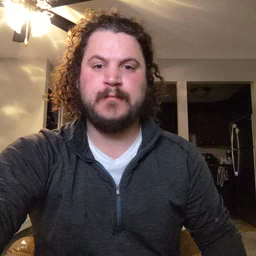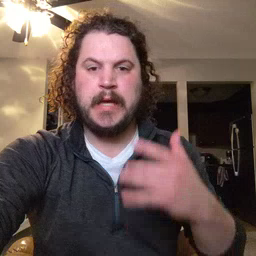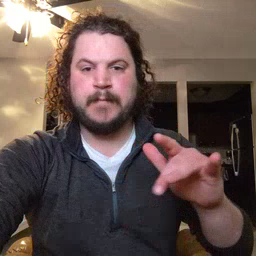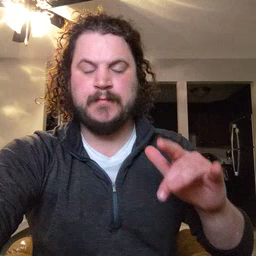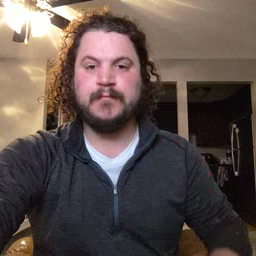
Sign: empty